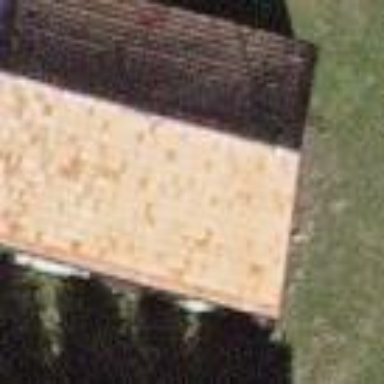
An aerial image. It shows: Barn.